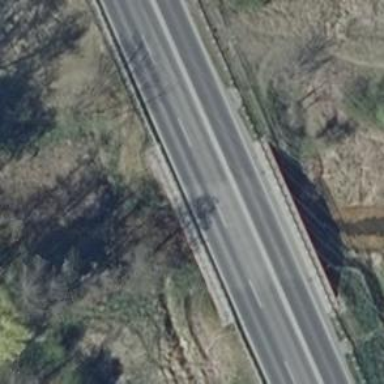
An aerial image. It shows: Man-made bridge.